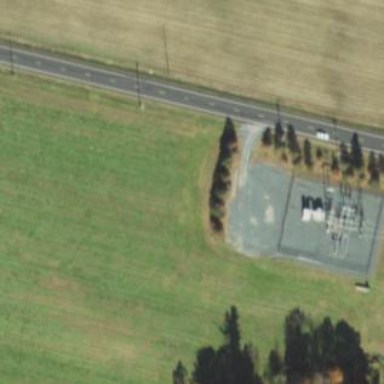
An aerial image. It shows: Minor distribution substation.